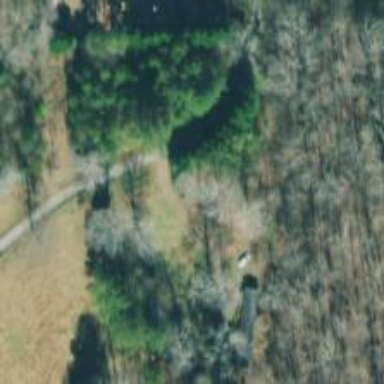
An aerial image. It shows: Driveway leading to service road.